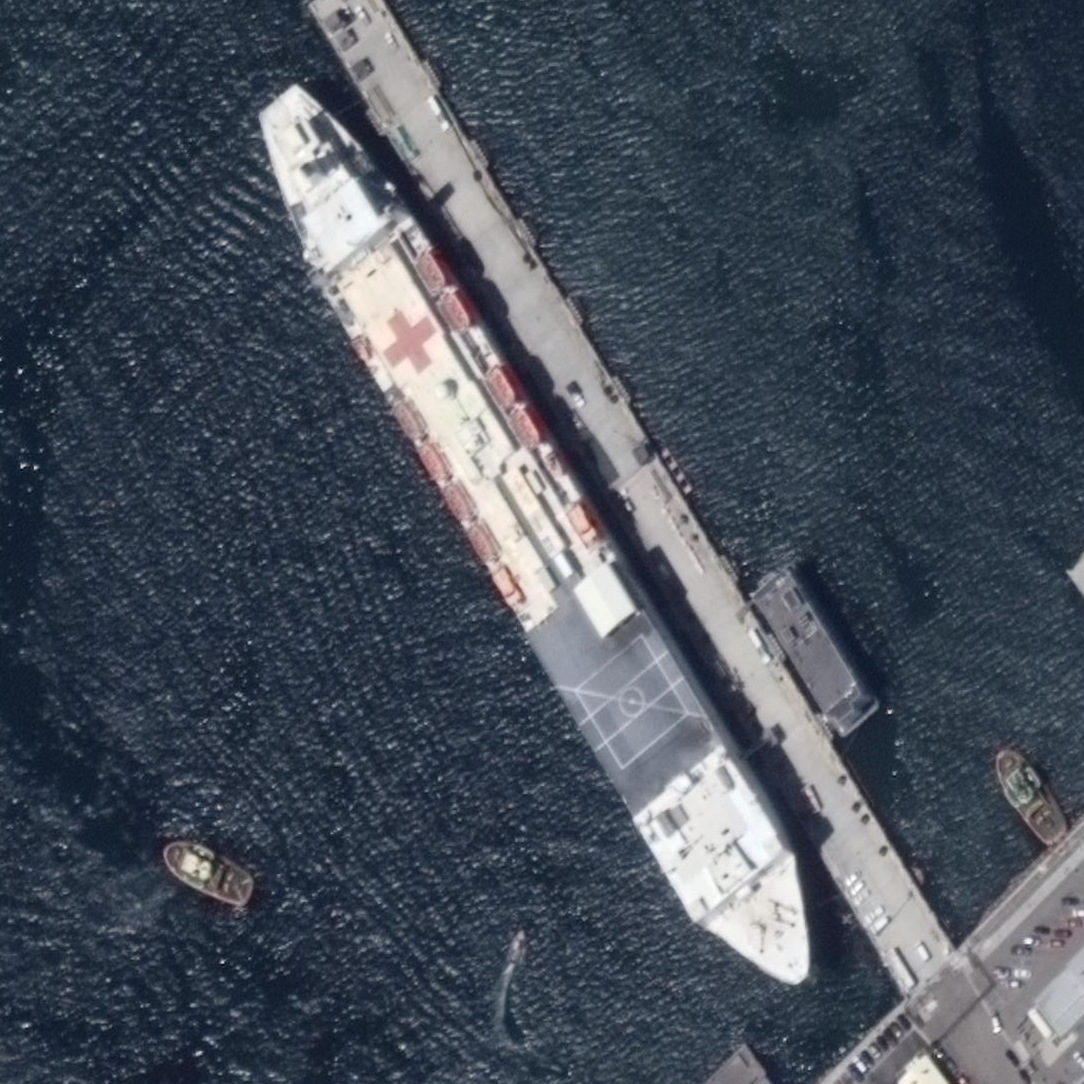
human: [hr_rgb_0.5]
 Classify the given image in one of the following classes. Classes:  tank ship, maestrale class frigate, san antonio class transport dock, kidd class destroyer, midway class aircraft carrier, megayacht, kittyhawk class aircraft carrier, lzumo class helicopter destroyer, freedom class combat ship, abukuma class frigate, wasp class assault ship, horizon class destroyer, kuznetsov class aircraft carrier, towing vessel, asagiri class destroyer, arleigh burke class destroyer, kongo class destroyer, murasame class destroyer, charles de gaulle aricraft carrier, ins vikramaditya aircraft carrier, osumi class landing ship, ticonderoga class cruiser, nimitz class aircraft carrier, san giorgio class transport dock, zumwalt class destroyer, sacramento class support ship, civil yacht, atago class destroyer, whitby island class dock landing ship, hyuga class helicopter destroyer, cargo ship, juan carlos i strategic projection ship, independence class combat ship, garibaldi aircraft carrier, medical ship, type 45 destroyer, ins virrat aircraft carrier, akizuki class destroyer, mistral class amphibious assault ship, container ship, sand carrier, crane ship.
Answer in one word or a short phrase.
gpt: Medical ship